Question: My application looks like the following

The black is my MainWindow, the red is a tab control and the yellow is a UserControl.
The UserControl has many Dependency Properties defined and they bind to the DataContext (Which is set in the MainWindow's code behind, using 'this.DataContext = this').
To bind my UserControl to the same DataContext as my MainWindow, in my UserControl xaml I have the following
'''
DataContext="{Binding RelativeSource={RelativeSource Mode=FindAncestor, AncestorLevel=1,AncestorType=Window}}"
'''
This works great, and when I interact with my UserControl, due to the two way binding, it updates the Properties of my MainWindow, which in turn updates my TabControl!
The issue is, my UserControl now has some extra functionality and as such, needs to bind to the UserControl's code behind (such as values for the GUI).
This is where I'm stuck. I can't bind from my UserControl to my code behind because I've already created a DataContext.
I know I could use the WinForms approach, and name each control with x:Name="MyControl" like
'''
MyControl.Text = "This value";
'''
or
'''
MyControl.DataContext = this;
'''
Yeuk I think!!
My question is, is this the only way to go, or can I still use binding.
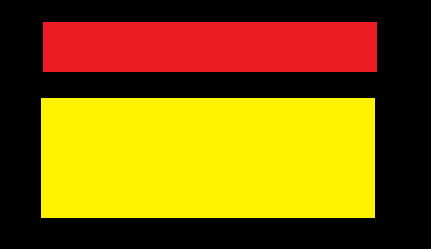
Answer: First of all you don't need to manually set 'DataContext' on UserControl. 'DataContext' is an .
Get rid of 'DataContext="{Binding RelativeSource={RelativeSource Mode=FindAncestor, AncestorLevel=1,AncestorType=Window}}"' from your UserControl.
---
And now, in case you want to bind to code behind for some controls in your UserControl, you can bind using 'RelativeSource' or can set 'DataContext' on control:
'''
DataContext="{Binding RelativeSource={RelativeSource Mode=FindAncestor,
AncestorType=UserControl}}"
'''
If controls can be clubbed together under one panel, set DataContext on parent panel say Grid and child controls will inherit from it:
'''
<Grid DataContext="{Binding RelativeSource={RelativeSource Mode=FindAncestor,
AncestorType=UserControl}}">
..Child Controls here will inherit DataContext
</Grid>
'''
---
And to answer your question:
> MyControl.DataContext = this; <-- Is this possible
Yes, it is possible like i mentioned above.